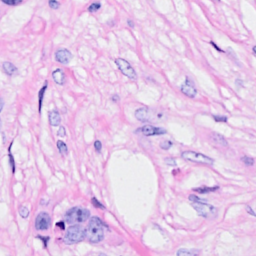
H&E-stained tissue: Breast